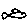
Label: fish